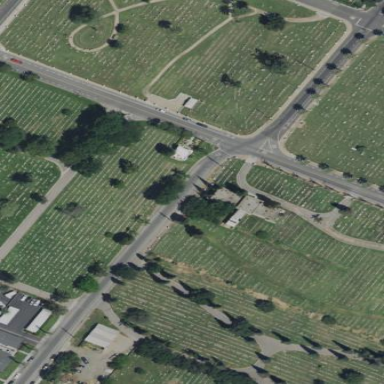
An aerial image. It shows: Cemetery.